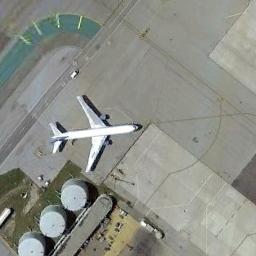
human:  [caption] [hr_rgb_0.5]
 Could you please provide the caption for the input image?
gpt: An airplane is on the runway beside many buildings .

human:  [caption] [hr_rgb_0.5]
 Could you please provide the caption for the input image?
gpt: A plane parked on the open area with some yellow and blue marks .

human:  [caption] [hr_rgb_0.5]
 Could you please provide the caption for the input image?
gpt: A plane parked in an open area with many containers and three round cans next to the plane .

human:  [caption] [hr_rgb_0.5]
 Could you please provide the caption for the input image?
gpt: An airplane parked beside the three cylindrical buildings .

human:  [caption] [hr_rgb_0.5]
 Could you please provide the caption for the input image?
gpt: An airplane is in the parking lot next to three cylindrical buildings .